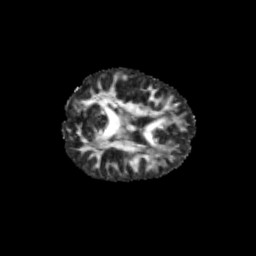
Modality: FA
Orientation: axial
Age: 12
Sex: female
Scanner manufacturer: siemens
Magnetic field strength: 3 T
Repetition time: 3.8 s
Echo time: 0.07 s